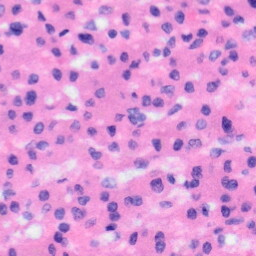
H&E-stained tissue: Liver